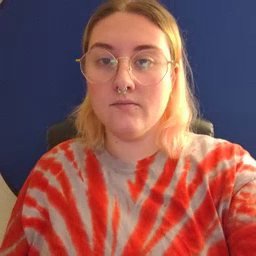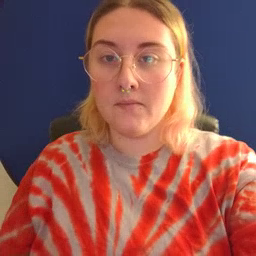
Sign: man